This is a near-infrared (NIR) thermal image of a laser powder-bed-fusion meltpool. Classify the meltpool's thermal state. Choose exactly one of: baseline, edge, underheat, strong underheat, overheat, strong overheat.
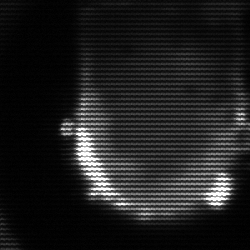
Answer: baseline